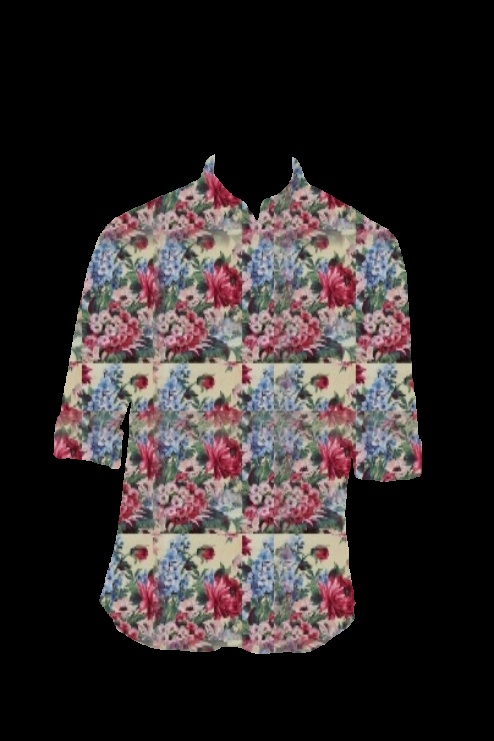
multi floral print button up tee